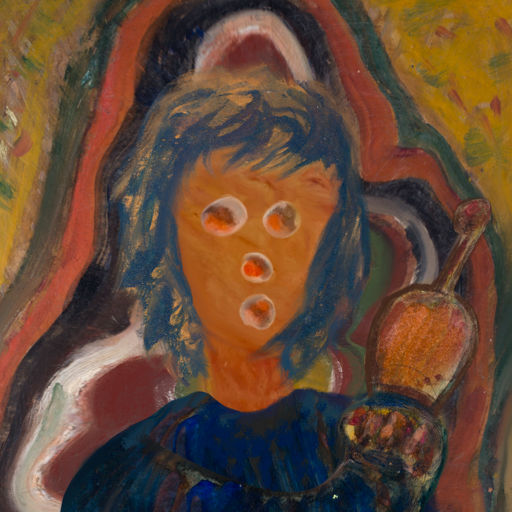
Background: AfterRaid, Head And Neck Front: Pious_Lady, Face Front: Rupkatha, Bust: Pipe, Hair Front: InTheSun, Head Accessory: Blank, Second Necklace: Blank, Necklace: Blank, Baby: Blank